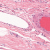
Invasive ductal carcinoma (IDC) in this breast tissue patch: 0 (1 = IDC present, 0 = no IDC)